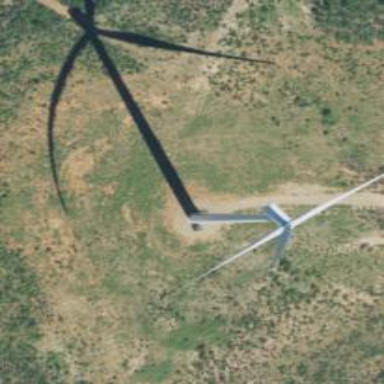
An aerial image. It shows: Wind generator with horizontal axis. The generator is wind turbine.